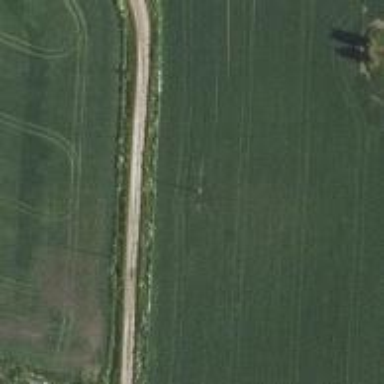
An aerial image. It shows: Power pole.